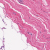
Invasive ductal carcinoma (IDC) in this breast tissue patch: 0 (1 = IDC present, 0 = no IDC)